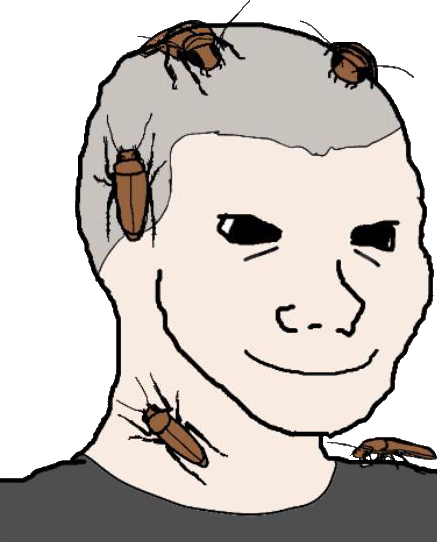
Label: 5_Oomer